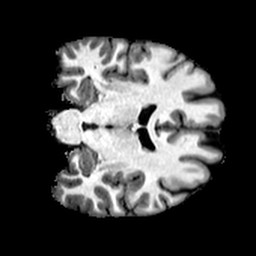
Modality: T1w
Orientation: coronal
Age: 26
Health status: healthy
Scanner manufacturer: philips
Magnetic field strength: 3 T
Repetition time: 0.007926 s
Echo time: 0.003657 s